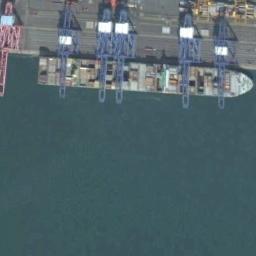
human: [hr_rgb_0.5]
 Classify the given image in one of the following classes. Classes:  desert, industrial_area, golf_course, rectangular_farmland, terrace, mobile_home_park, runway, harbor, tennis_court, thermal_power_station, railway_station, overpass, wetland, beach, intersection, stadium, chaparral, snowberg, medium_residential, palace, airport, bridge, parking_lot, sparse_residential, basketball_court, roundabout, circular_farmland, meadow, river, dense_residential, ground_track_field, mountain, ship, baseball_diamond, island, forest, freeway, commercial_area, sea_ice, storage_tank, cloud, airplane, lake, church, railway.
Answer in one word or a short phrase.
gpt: ship